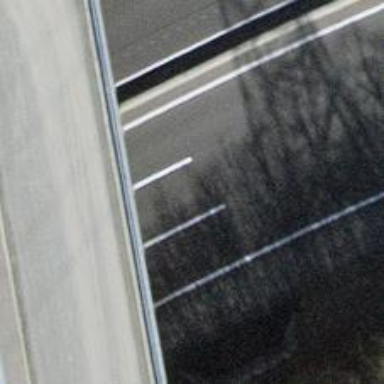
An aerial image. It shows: View of motorway.